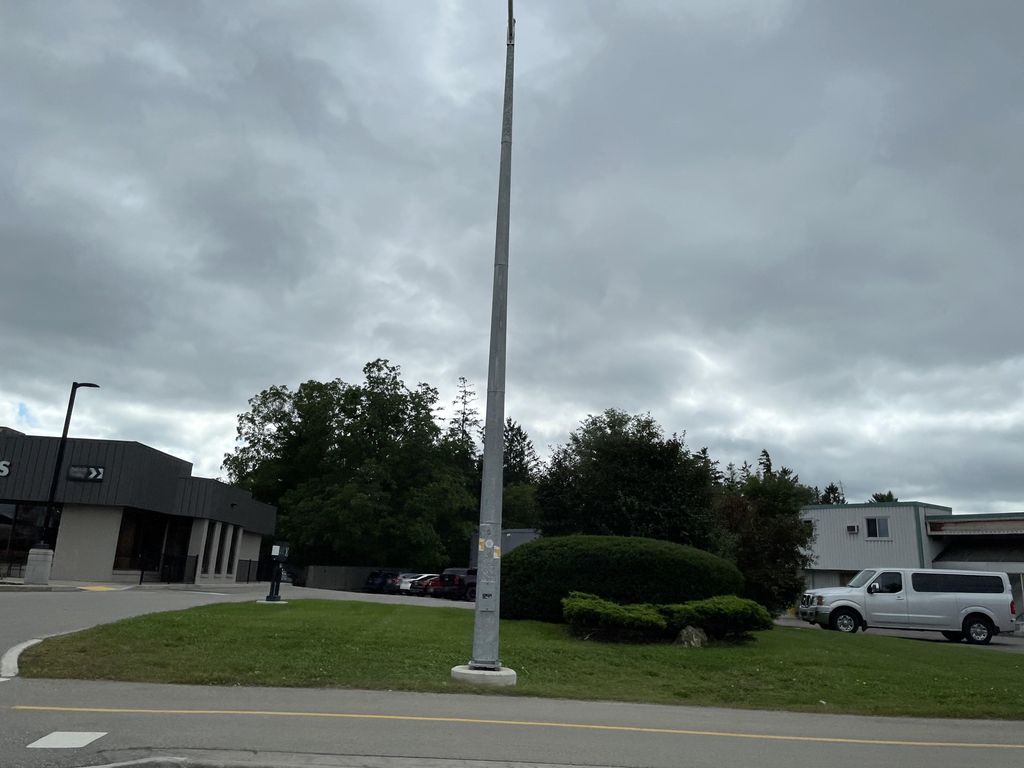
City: kitchener-waterloo